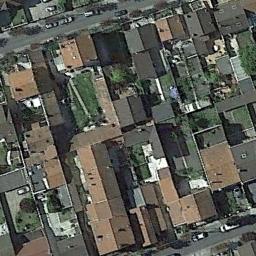
Label: residential